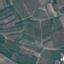
Land use / land cover class: PermanentCrop